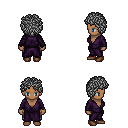
a pixel art fantasy rpg character, female body template, human, dark skin, purple robe, metal pants, gray curly afro hairstyle, brown shoes, four views (front, back, left, right), 2x2 character sprite sheet, small pixel art, hard edges, no anti-aliasing